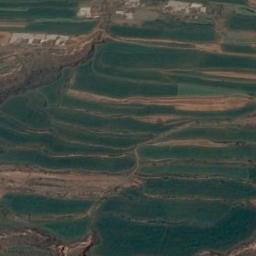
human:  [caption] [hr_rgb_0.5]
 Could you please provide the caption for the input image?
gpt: There are bare and green terrace .

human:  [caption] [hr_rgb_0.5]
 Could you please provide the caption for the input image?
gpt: There are many green plants on the terrace .

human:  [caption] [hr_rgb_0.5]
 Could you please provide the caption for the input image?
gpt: A large layer of brown and green mixed terraces .

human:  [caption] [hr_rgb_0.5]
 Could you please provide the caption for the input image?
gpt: There is a red house in the open space between the terraces .

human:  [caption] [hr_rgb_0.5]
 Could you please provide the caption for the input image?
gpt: There are many green terraces and some brown ones .